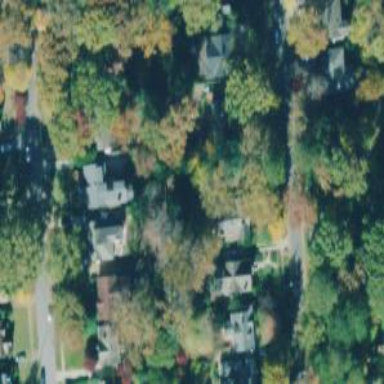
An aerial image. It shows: Neighborhood.